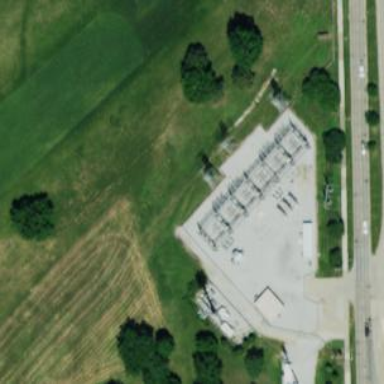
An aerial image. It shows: Substation surrounded by fence.